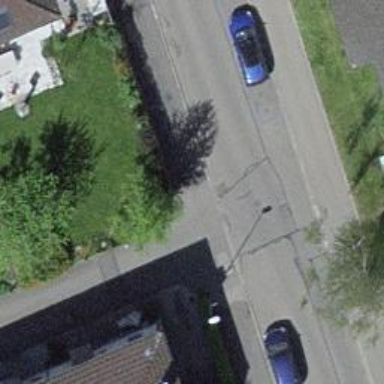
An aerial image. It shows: Residential road with separate asphalt sidewalk.